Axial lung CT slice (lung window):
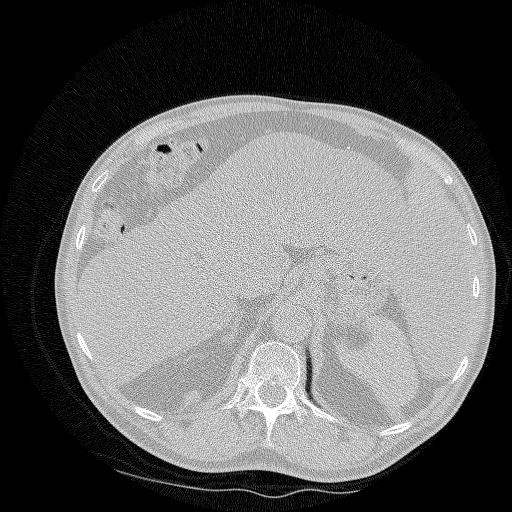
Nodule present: no